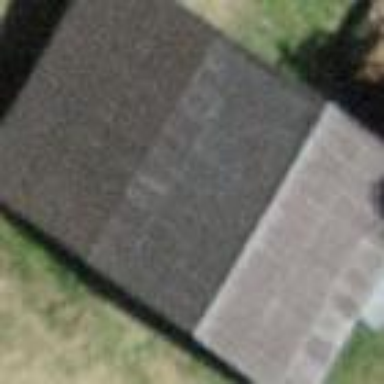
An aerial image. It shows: Barn.